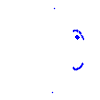
Particle: proton